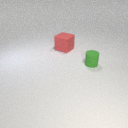
large red rubber cube behind small green rubber cylinder